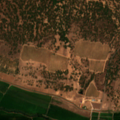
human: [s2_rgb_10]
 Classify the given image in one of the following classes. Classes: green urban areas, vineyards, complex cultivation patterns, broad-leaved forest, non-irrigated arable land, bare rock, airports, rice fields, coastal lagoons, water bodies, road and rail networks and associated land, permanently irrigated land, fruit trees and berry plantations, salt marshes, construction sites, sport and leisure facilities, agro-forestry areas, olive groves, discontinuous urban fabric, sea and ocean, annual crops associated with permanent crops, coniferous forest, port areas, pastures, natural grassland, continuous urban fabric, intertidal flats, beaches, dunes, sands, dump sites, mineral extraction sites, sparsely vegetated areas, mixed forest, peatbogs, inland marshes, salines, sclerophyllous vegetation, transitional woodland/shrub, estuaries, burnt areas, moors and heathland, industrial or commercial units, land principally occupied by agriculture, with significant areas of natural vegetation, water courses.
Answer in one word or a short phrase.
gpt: rice fields, complex cultivation patterns, agro-forestry areas, broad-leaved forest, coniferous forest, mixed forest